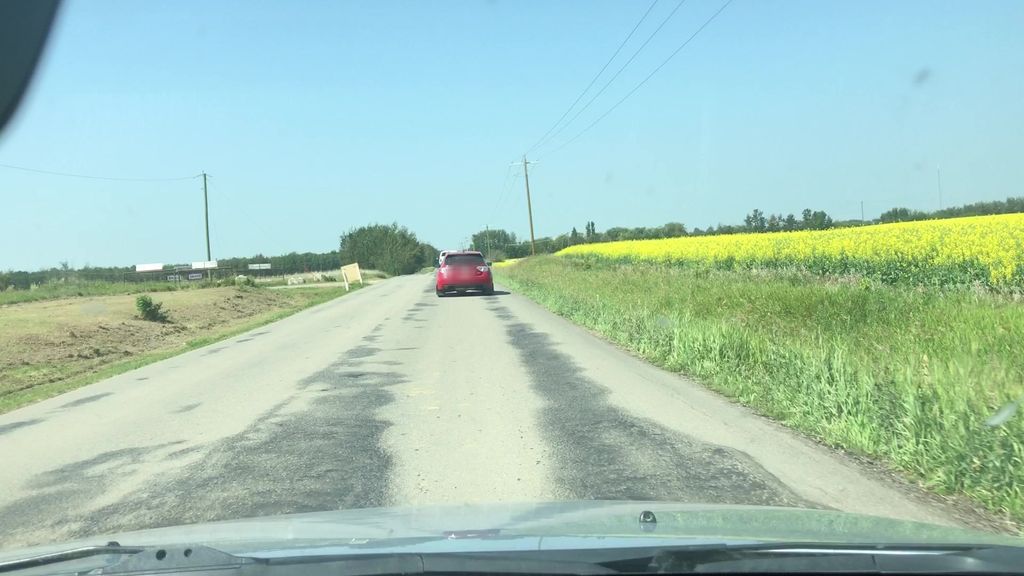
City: edmonton